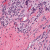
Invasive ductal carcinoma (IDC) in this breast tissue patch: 1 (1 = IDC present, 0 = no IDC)